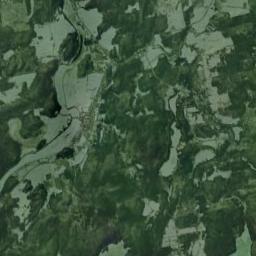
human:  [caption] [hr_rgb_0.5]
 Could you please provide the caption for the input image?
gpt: Half of this wetland is bare rock and the other half is covered by vegetation .

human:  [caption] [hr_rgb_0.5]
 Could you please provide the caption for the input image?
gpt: Numerous waters of different sizes and shapes are surrounded by wetlands .

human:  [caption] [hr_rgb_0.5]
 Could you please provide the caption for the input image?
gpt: The surface of the lake in a wetland is covered with a large dense dark green and light green mixed plants .

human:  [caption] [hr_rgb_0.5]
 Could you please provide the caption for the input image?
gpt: The wetland consists of green plants and water .

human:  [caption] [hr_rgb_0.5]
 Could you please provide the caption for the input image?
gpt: There are many green areas and water areas on the wetland .